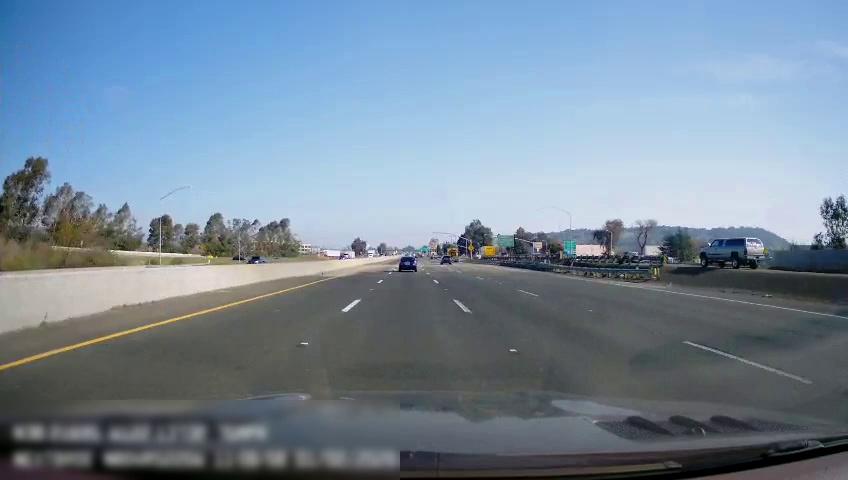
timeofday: Day
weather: Sunny
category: Drivable Space
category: Vehicles | Car
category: Vehicles | Other LV
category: Vehicles | SUV
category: Vehicles | Car
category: Drivable Space
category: Vehicles | SUV
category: Lanes | Current Lane
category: Lanes | Alternate Lane
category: Lanes | Current Lane
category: Lanes | Alternate Lane
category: Lanes | Alternate Lane
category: Lanes | Alternate Lane
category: Traffic | Signs
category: Traffic | Signs